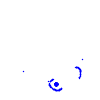
Particle: kaon